Question: I'm trying to create a Grid layout that shows some pictures. Now I'm using a FlowLayout and I create my CollectionView like this:
'''
- (UICollectionViewCell *)collectionView:(UICollectionView *)collectionView cellForItemAtIndexPath:(NSIndexPath *)indexPath {
UICollectionViewCell *cell = [collectionView dequeueReusableCellWithReuseIdentifier:reuseIdentifier forIndexPath:indexPath];
Gop *g = _images[(NSUInteger) indexPath.row];
@weakify(self);
[[self.imageService fetchImageFromURLAsString:g.imageUrl] subscribeNext:^(UIImage *img) {
@strongify(self);
UIImageView *imageView = [[UIImageView alloc] initWithImage:img];
imageView.contentMode = UIViewContentModeScaleAspectFill;
[cell.contentView addSubview:imageView];
} error:^(NSError *error) {
[_snackbar displaySnackbarWithMsg:NSLocalizedString(@"snackbar.error.no.network", nil)];
} completed:^{
DDLogDebug(@"Fetched image");
}];
return cell;
}
#pragma mark - UICollectionViewDelegateFlowLayout
- (CGSize)collectionView:(UICollectionView *)collectionView layout:(UICollectionViewLayout*)collectionViewLayout sizeForItemAtIndexPath:(NSIndexPath *)indexPath {
return CGSizeMake(100,100);
}
'''
Don't worry for the reactive cocoa part, it just retrieves an image from the internet.
Now the image is 1920 x 1080 but I want a gallery of images of 100 x 100 for example. So I implemented the UICollectionViewDelegateFlowLayout method and created a size off 100x100. Now my image don't show 100 x 100 and my image content isn't visible. I only see some image from the left corner I guess ( of the bigger picture ).
How can I fit my images that they are 100 x 100 and all in line with each other?
Screenshot what I have now:

I hoped on a result something like this:
<URL>
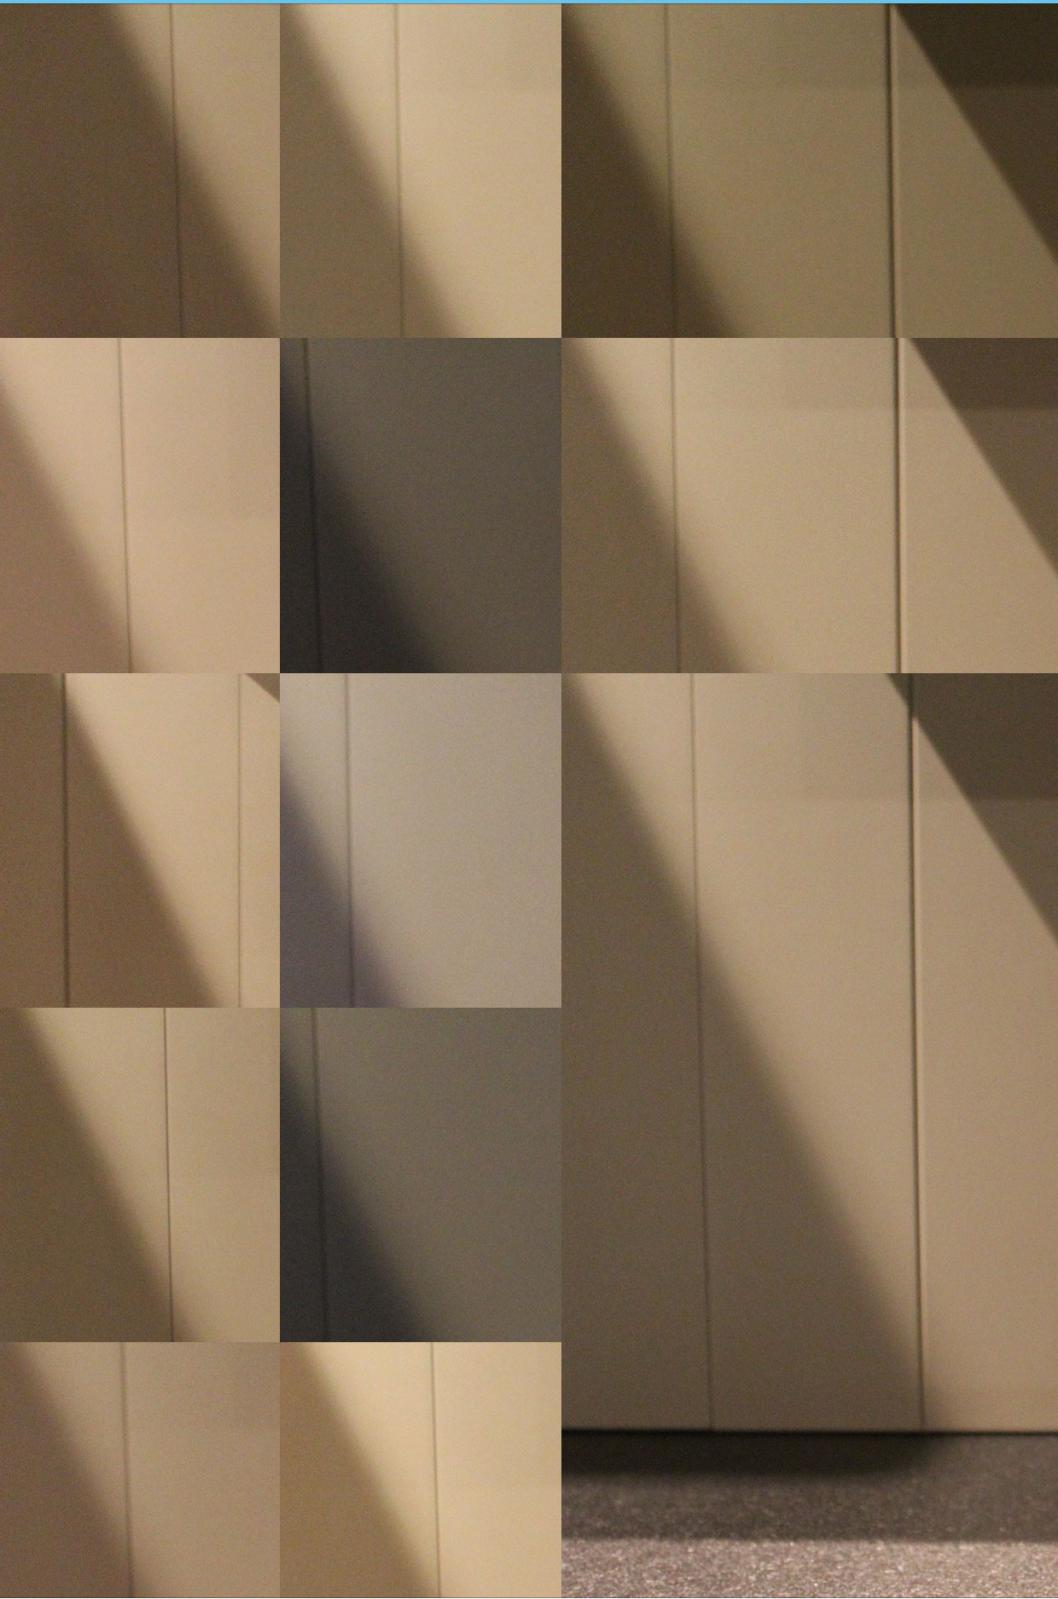
Answer: Couple of things:
You should not be displaying '1920x1080' images in the 'UICollectionView', as this will result in bad performance. Doesn't your web service provide previews?
'- (CGSize)collectionView:layout:sizeForItemAtIndexPath:' only affects the size of the 'UICollectionViewCell', it does not resize the images. As you have not provided frame of the 'UIImageView', it will take the size of its 'UIImage', which in your case is '1920x1080'. Easy fix would be:
'''
//@weakify(self); not necessary, as you are not referencing self inside the blocks
[[self.imageService fetchImageFromURLAsString:g.imageUrl] subscribeNext:^(UIImage *img) {
//@strongify(self);
UIImageView *imageView = [[UIImageView alloc] initWithImage:img];
imageView.frame = cell.bounds; // set the frame of the UIImageView
imageView.clipsToBounds = YES; // do not display the image outside of view, if it has different aspect ratio
imageView.contentMode = UIViewContentModeScaleAspectFill;
[cell.contentView addSubview:imageView];
} error:^(NSError *error) {
[_snackbar displaySnackbarWithMsg:NSLocalizedString(@"snackbar.error.no.network", nil)];
} completed:^{
DDLogDebug(@"Fetched image");
}];
'''
Also, think about the cell reuse: if the cell is reused, all of that code will run multiple times, which will result in multiple 'UIImageViews' in the same cell. You can solve this by adding 'UIImageView' to the 'UICollectionViewCell' in the Interface Builder and only accessing it in the code (e.g. via 'tag'):
'''
...
UIImageView *imageView = (UIImageView*)[cell viewWithTag:YOUR_TAG];
...
'''
Also, cell can be potentially reused before the image was loaded from the web service, which will result in multiple images being asynchronously loaded into the same cell, which is quite a mess.
I would suggest to take a look at libraries like 'AFNetworking' or 'SDWebImage' which have already solved this non-trivial problem.